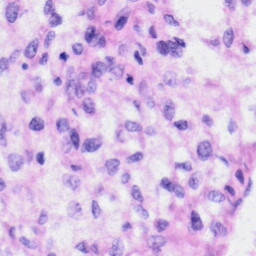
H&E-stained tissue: Liver